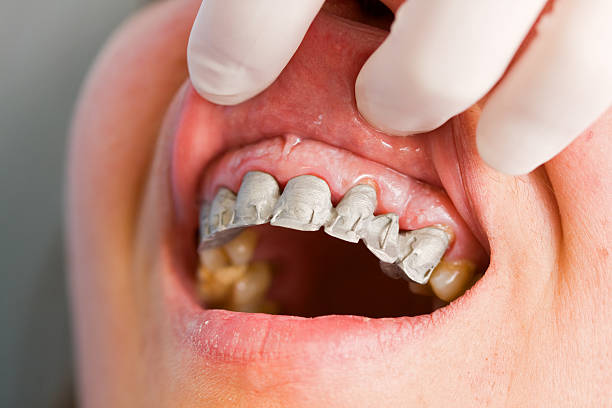
Condition: Tooth Discoloration